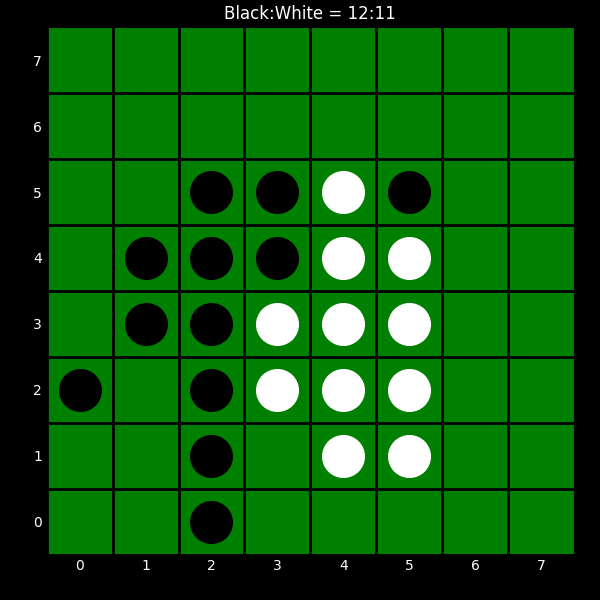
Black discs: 12
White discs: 11